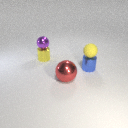
small blue metal cylinder to the right of large red metal sphere